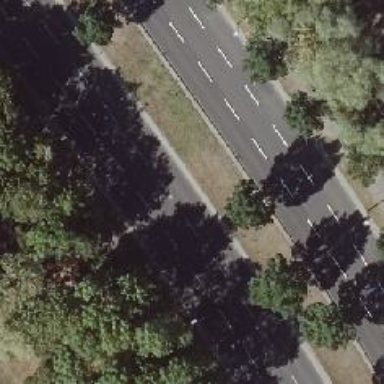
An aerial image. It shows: Avenue lined with deciduous broadleaved trees.